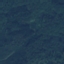
Land use / land cover: Forest